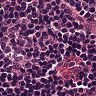
Metastatic tissue present: no